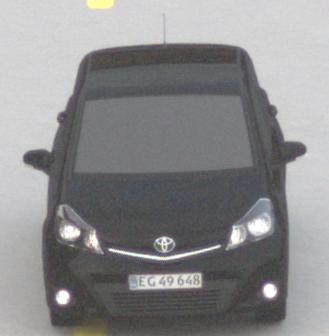
Make: Toyota
Model: Yaris 1.0
Detailed model: Yaris (XP9)
Model produced from: 2009/01
Model produced until: 2010/10
Doors: 3
Color: black
Road condition: dry road
Daytime: morning or afternoon
Contrast: low contrast